Question: I have a view which has 6 Image Views for displaying images according to my logic, This view can be viewed in Landscape and portrait both.
In Portrait mode it shows images like
'''
1 2
3 4
5 6
'''
and i want to show this in Landscape mode like
'''
1 2 3
4 5 6
'''
How can i use constraints on these imageViews so that i can get this desired results.
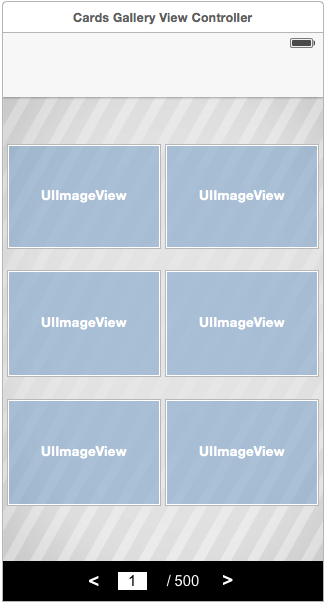
Answer: You are talking about different designs for landscape and portrait modes. Therefore, you should use size classes.
With size class you can create a set of constraints for landscape mode, another set for portrait mode, and another set for both of them.
Example (from the first link i added):
My recommendations for learning SIZE CLASSES issue (and i checked a lot):
<URL>
<URL>
<URL>
Good Luck !